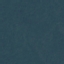
Land use / land cover class: Forest